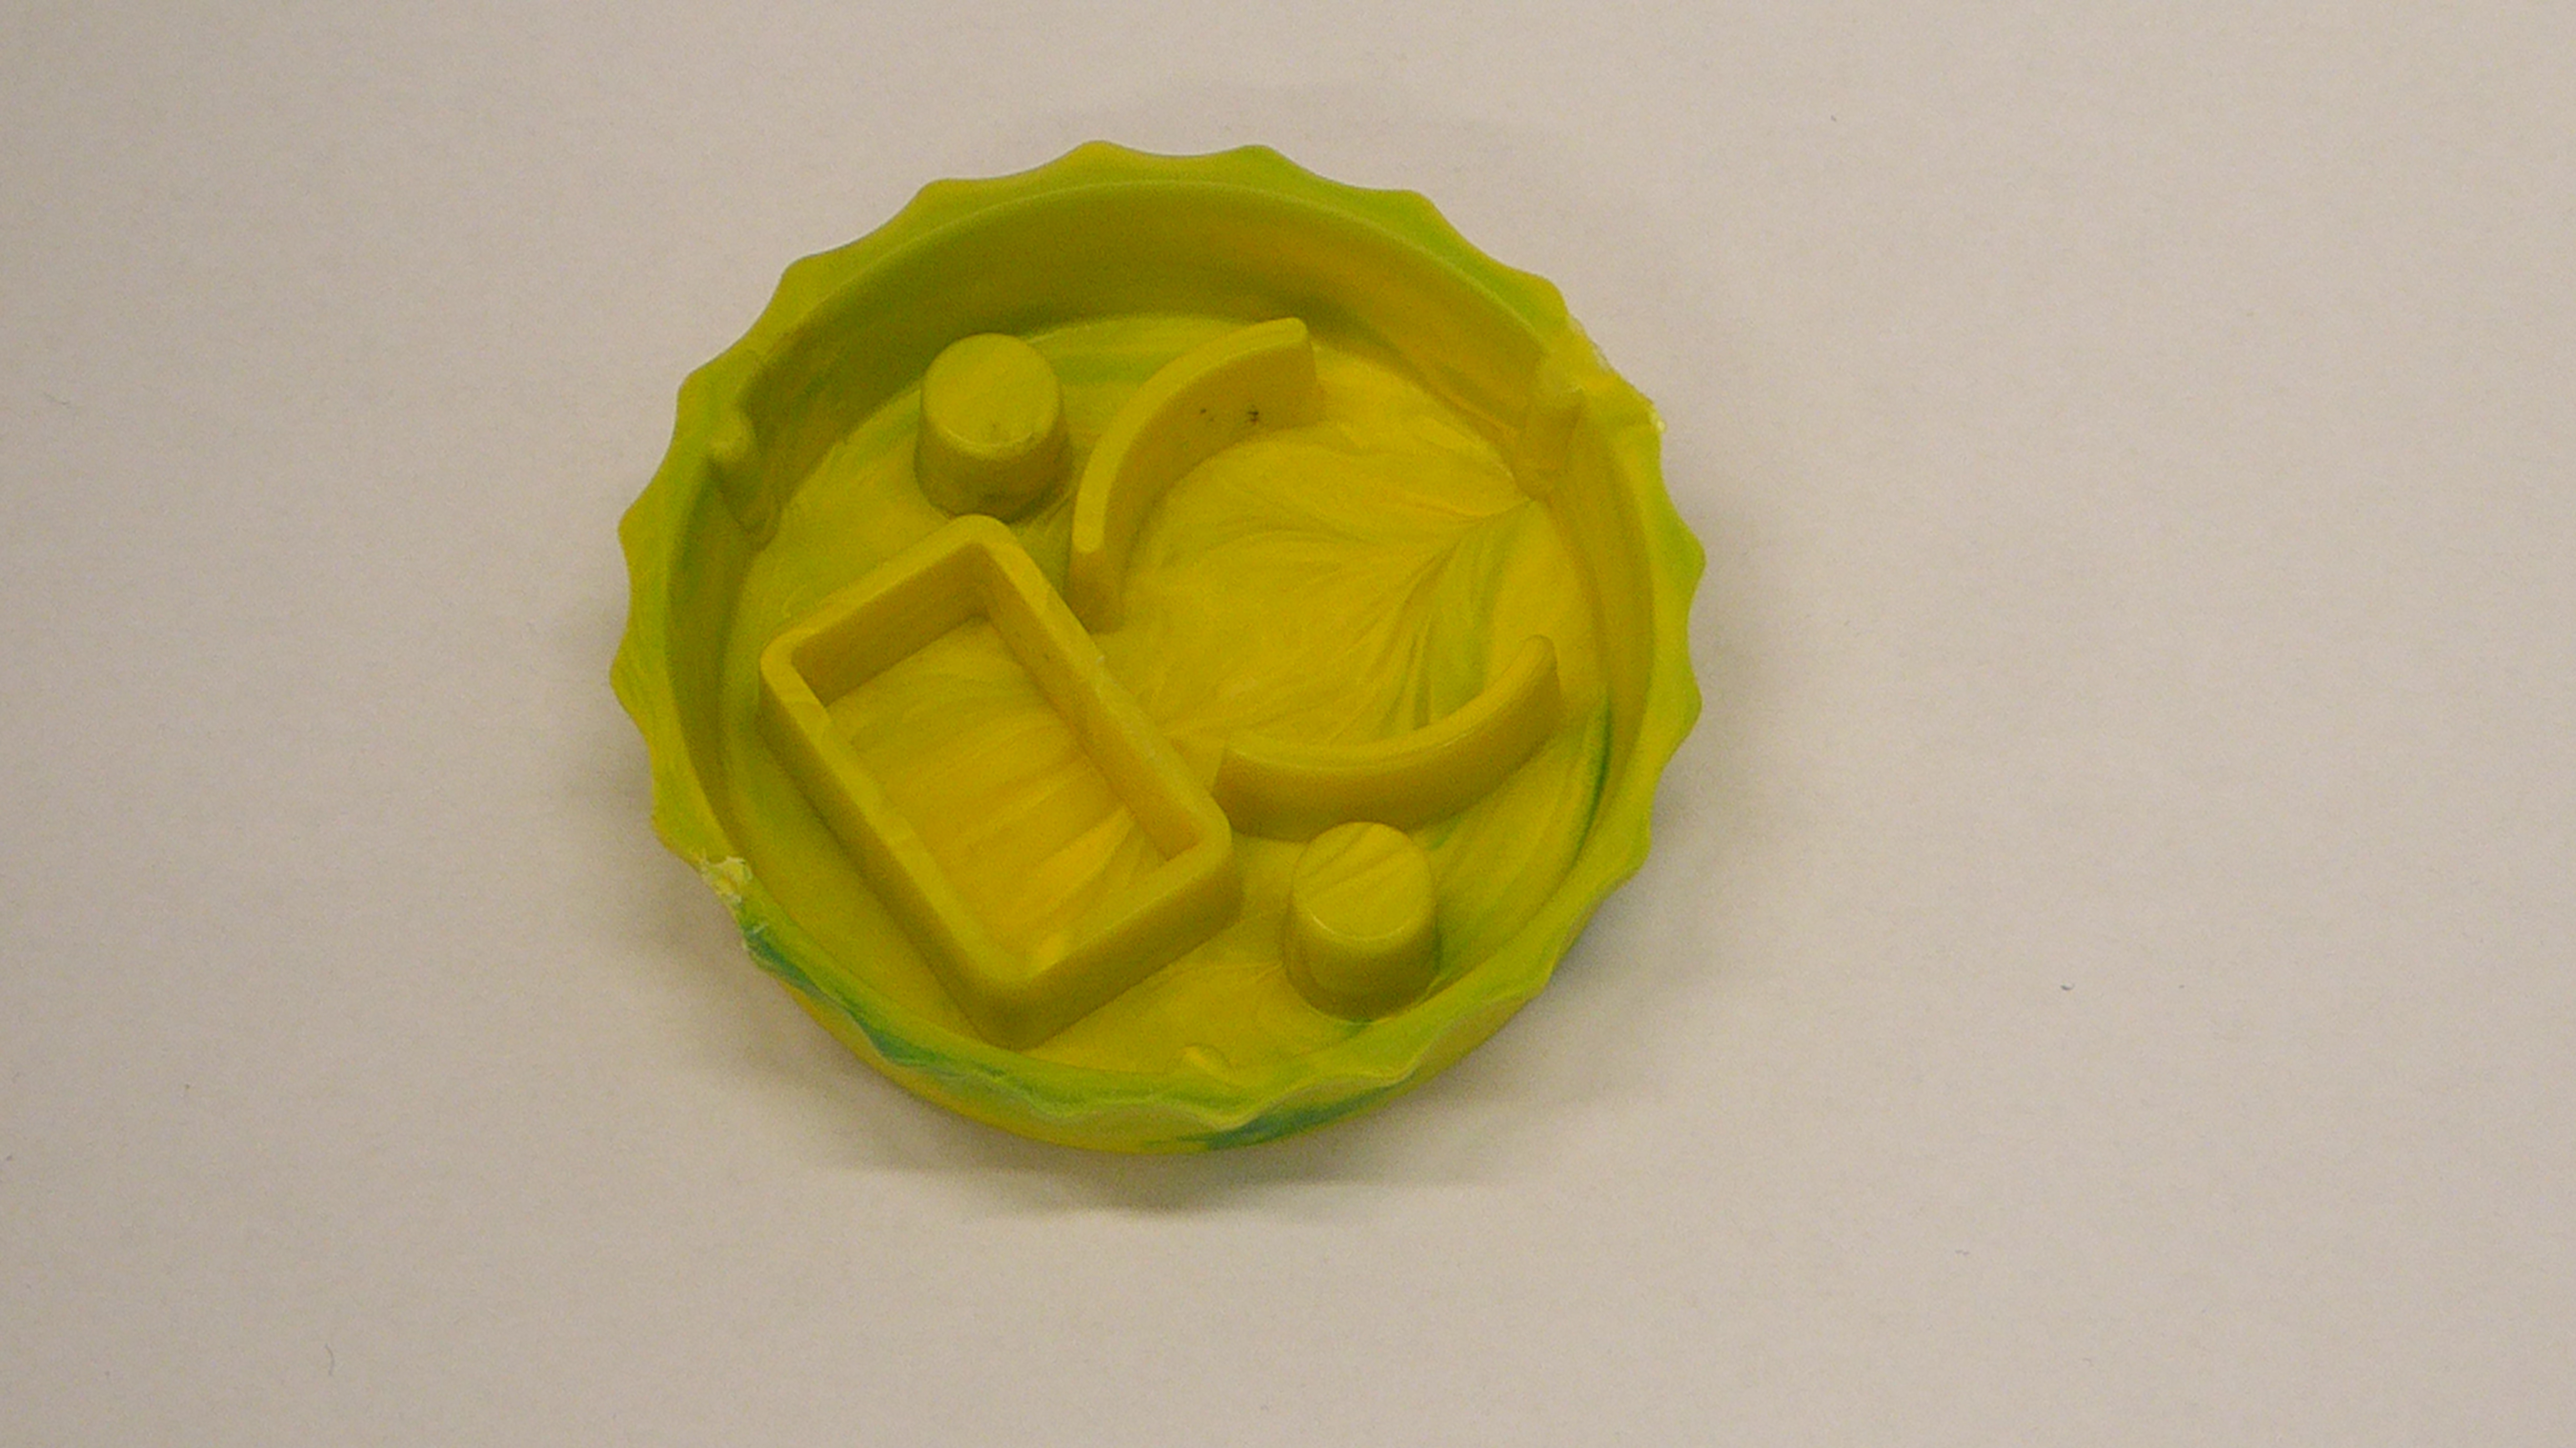
Label: Bottle Opener - Cover